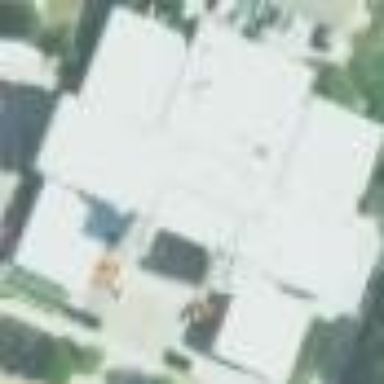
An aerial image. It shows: University building.